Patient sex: F
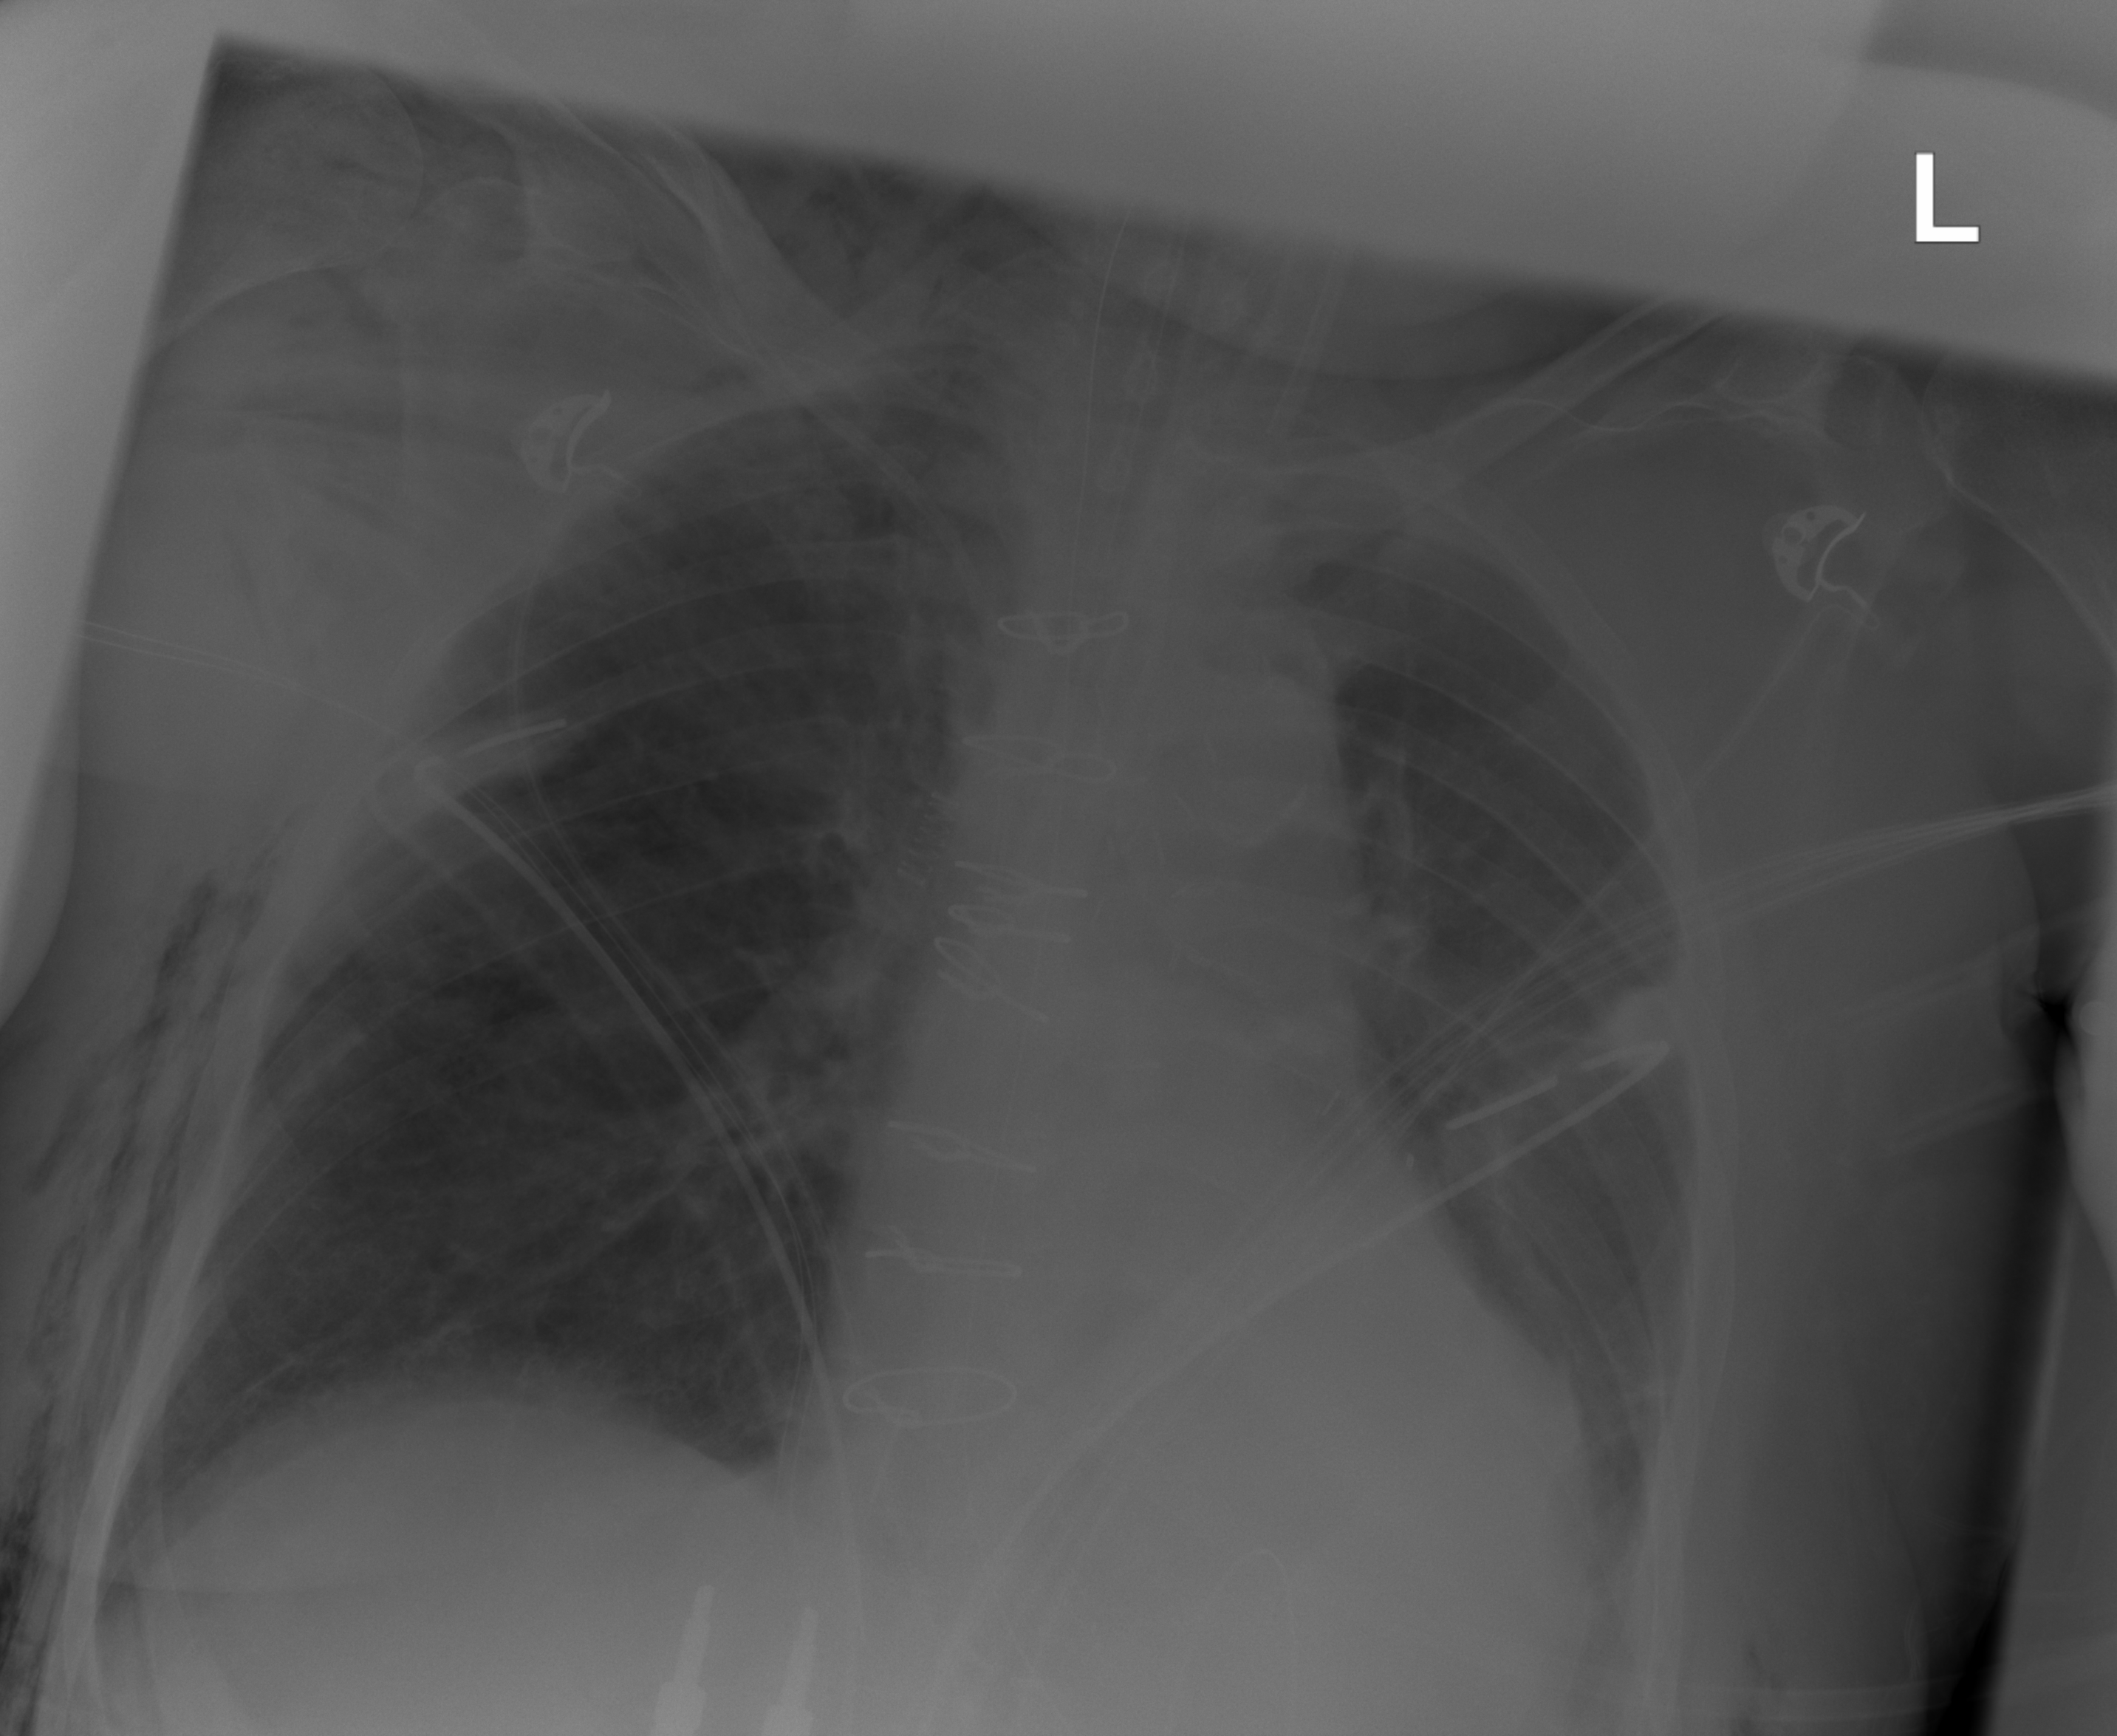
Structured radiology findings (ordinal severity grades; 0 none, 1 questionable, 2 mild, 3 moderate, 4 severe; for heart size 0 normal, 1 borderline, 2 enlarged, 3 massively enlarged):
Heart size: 1
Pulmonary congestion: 0
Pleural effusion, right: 0
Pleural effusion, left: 2
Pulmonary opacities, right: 1
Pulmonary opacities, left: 0
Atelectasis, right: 0
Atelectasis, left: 2